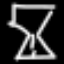
Label: hourglass